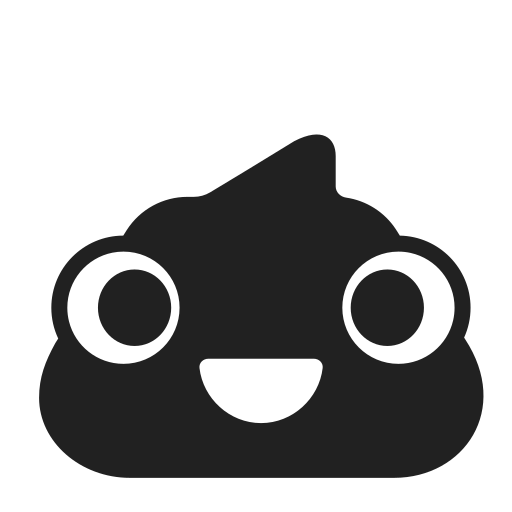
pile of poo high contrast